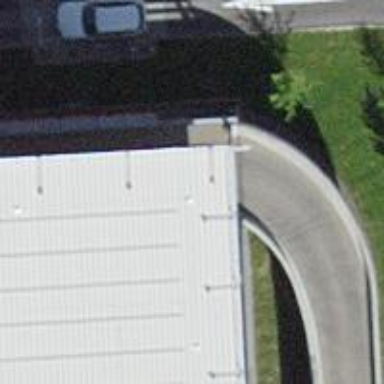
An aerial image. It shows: Parking entrance.